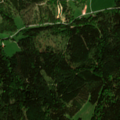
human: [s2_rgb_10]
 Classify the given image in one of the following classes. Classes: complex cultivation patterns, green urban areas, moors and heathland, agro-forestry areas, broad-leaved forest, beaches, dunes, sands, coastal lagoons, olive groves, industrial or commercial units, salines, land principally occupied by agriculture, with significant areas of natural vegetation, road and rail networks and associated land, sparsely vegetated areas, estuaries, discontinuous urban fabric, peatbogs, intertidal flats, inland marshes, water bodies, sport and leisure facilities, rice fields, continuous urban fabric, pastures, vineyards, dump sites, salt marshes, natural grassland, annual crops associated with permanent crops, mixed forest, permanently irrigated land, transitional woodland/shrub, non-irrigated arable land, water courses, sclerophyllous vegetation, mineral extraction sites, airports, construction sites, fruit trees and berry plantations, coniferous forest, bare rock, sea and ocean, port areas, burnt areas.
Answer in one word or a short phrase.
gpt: pastures, coniferous forest, mixed forest